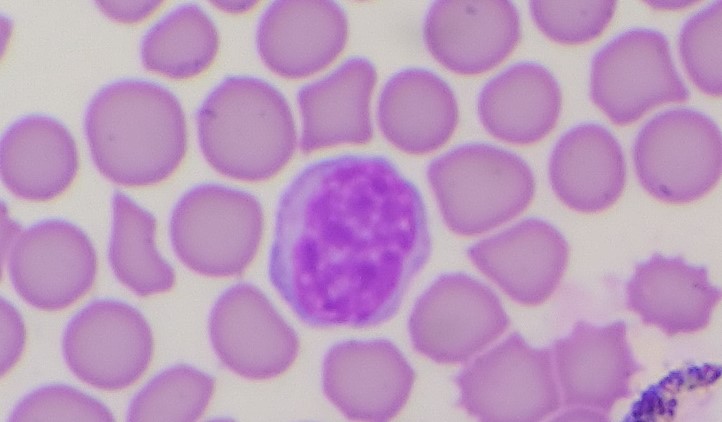
White blood cell type: Lymphocyte